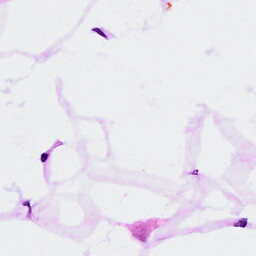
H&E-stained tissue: Breast